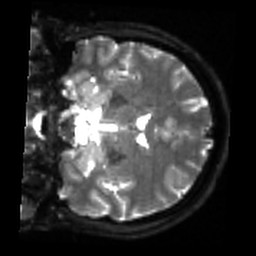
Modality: sbref
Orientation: coronal
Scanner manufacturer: siemens
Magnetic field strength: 3 T
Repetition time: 4 s
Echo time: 0.0594 s